Aerial crown-view tile of a tropical tree (Barro Colorado Island, Panama), acquired 20250124:
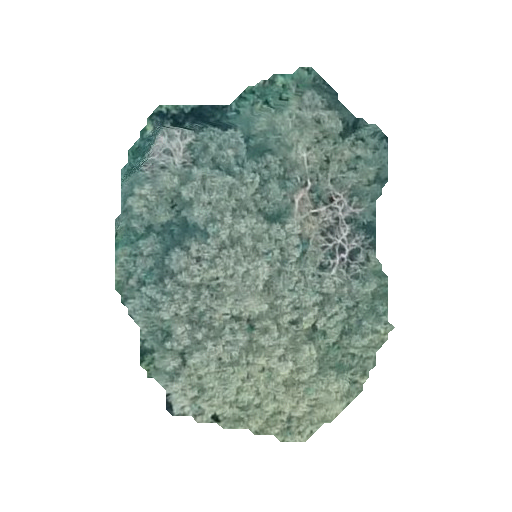
Species: Astronium graveolens
GBIF accepted scientific name: Astronium graveolens
Crown area: 118.609 m²